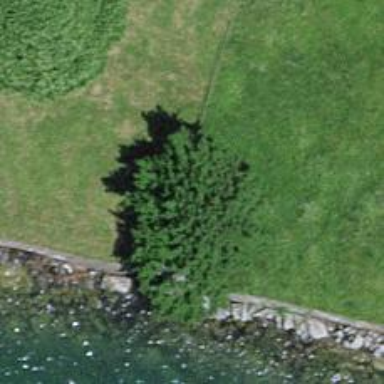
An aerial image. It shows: Single tag "natural: tree."